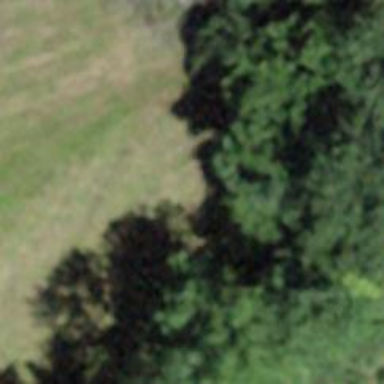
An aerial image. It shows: Bench.